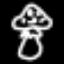
Label: mushroom